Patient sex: M
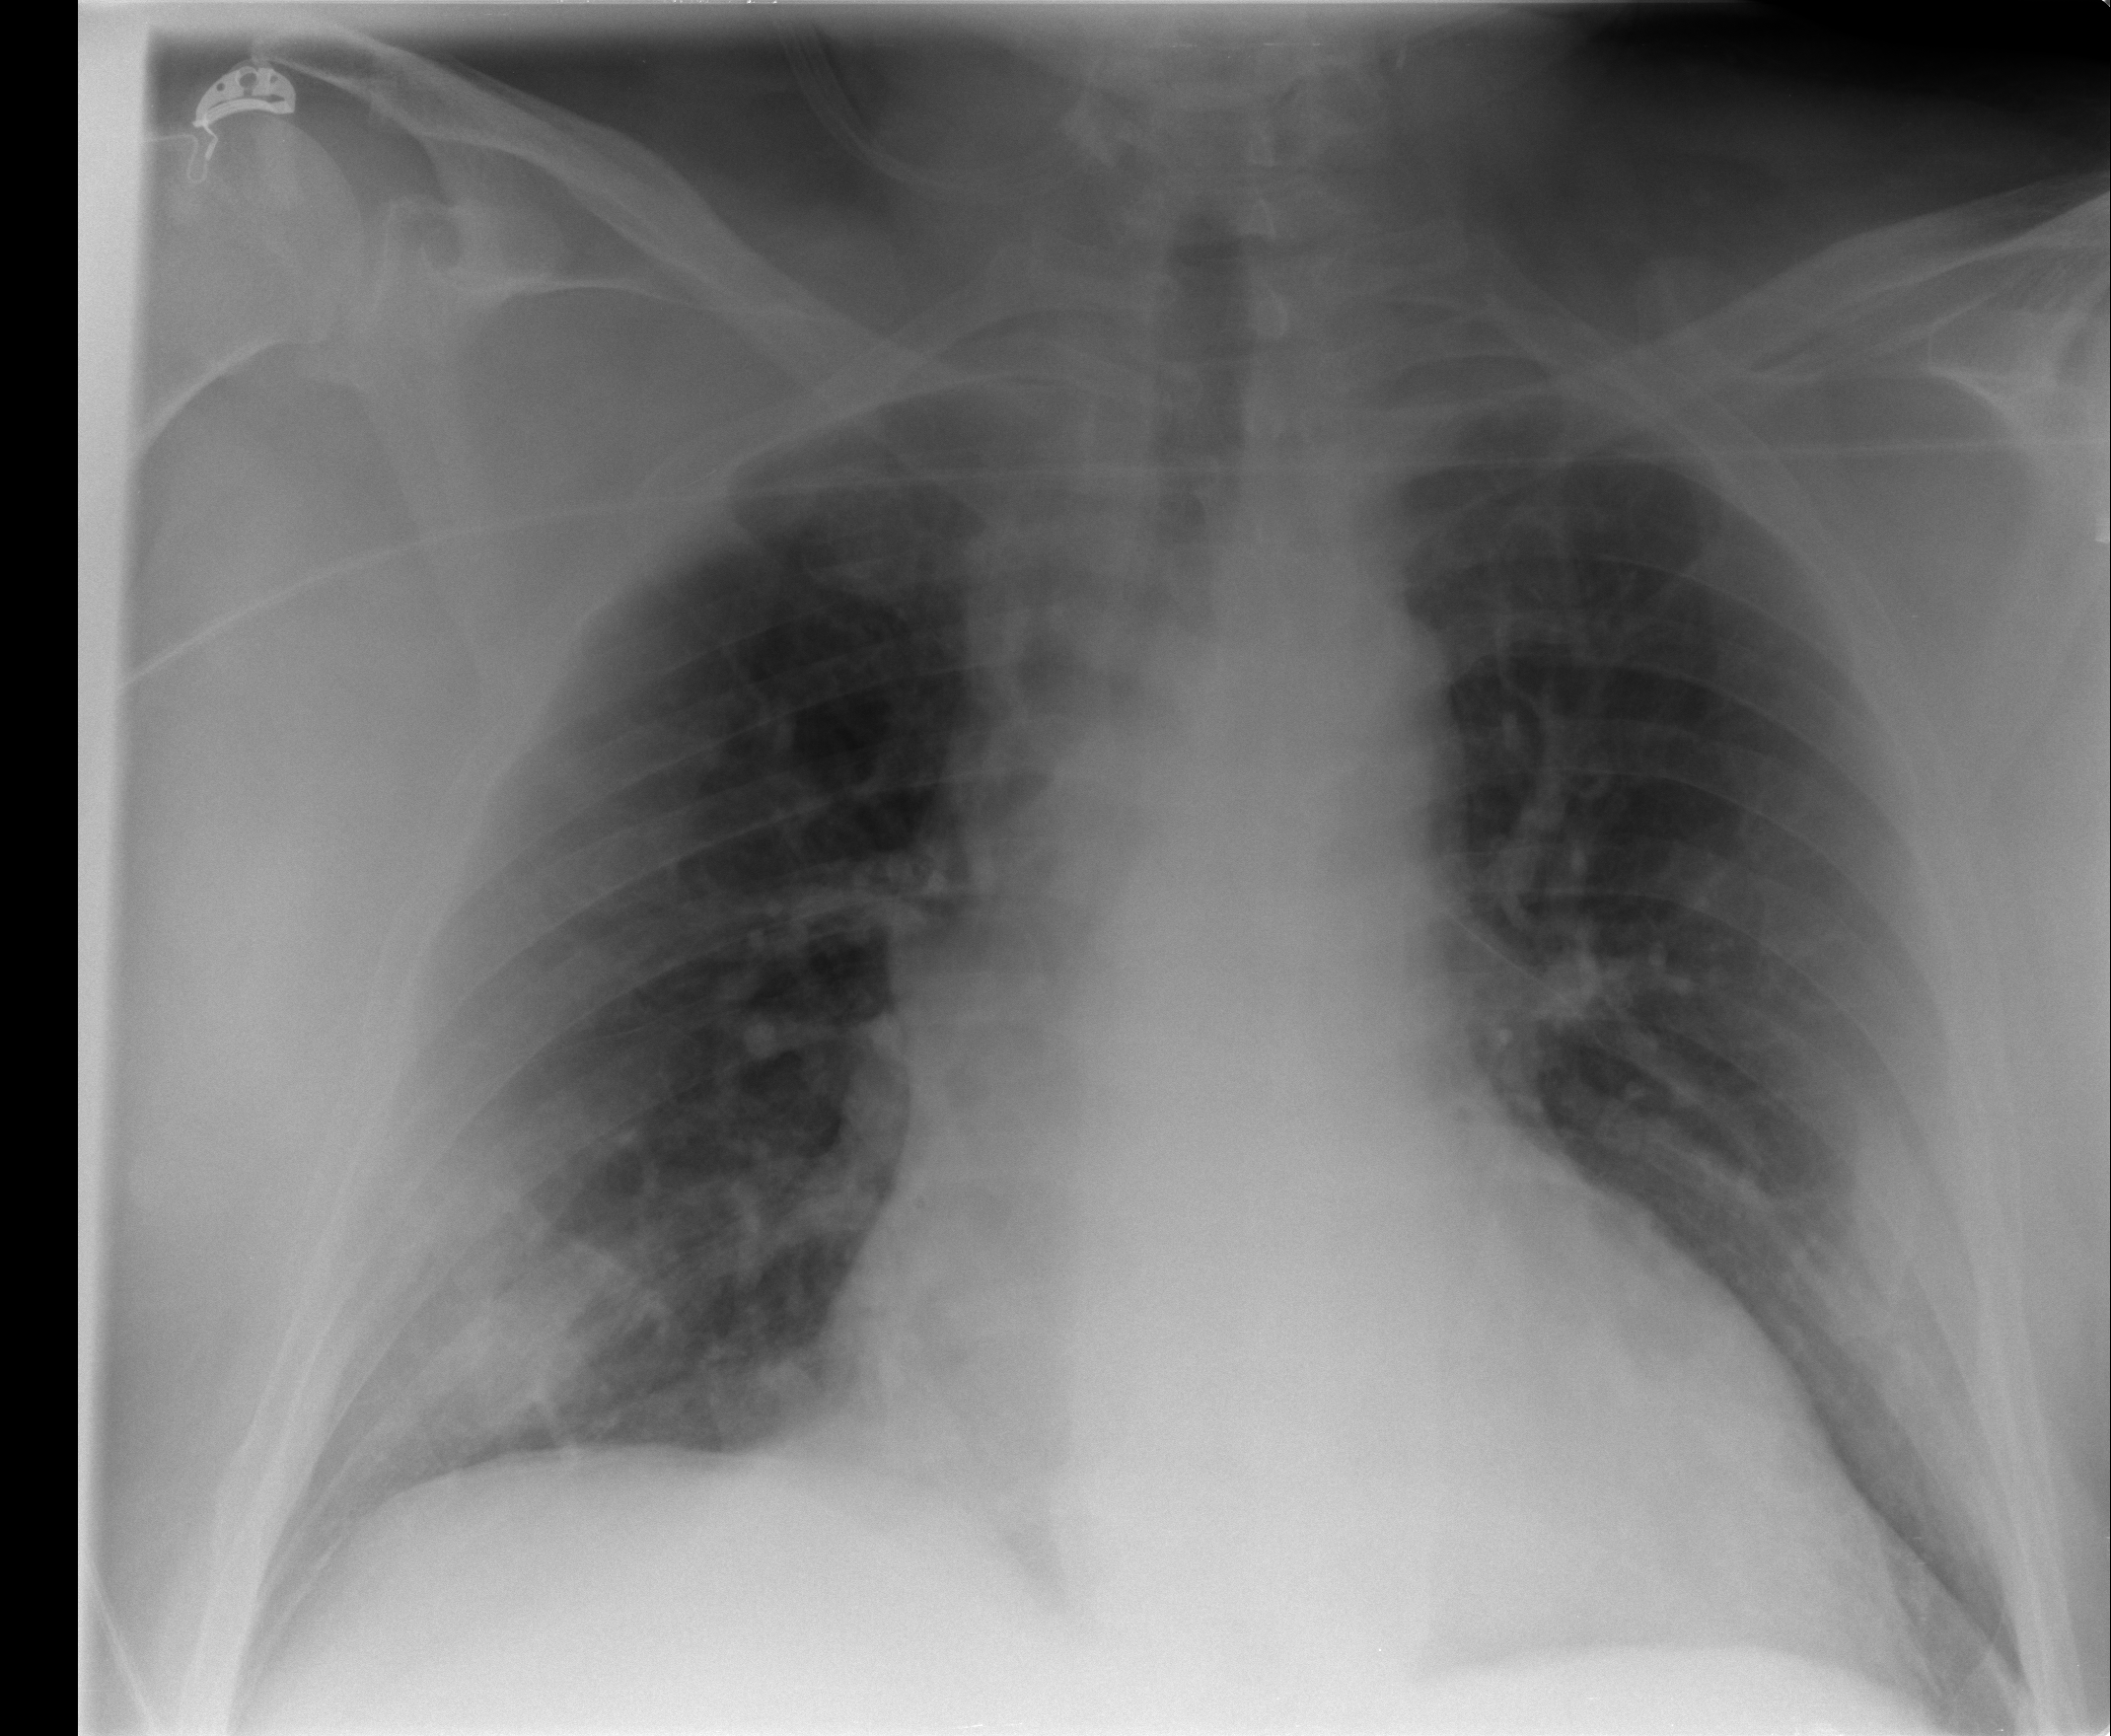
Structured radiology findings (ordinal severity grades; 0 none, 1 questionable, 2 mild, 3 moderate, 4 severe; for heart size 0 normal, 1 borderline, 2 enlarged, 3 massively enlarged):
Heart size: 2
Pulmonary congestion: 2
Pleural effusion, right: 1
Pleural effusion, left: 0
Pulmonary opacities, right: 2
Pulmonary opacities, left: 0
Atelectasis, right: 2
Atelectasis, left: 0